Brain MRI, t1w sequence, axial 2D slice.
Patient: age 37, sex M, weight 90 kg, height 1.9 m
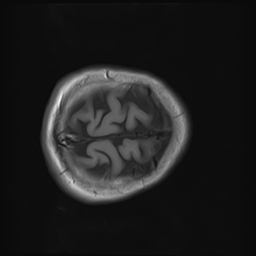